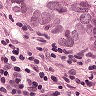
Metastatic tissue present: yes